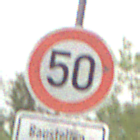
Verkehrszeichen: Geschwindigkeit50
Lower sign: HinweiseAufGefahrenDurchVerbaleAngabe2
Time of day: MorningAfternoon
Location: Outdoor (Nature)
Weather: Overcast
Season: NotSpecified
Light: Natural